Question: I need a small help in mysql. Following is my table structure

I just wanted to know how can I get a result from 5/30/2011 to 6/30/2011 with a proper sql query. I tried with Between query but its not working.
Thanks
Mujahid
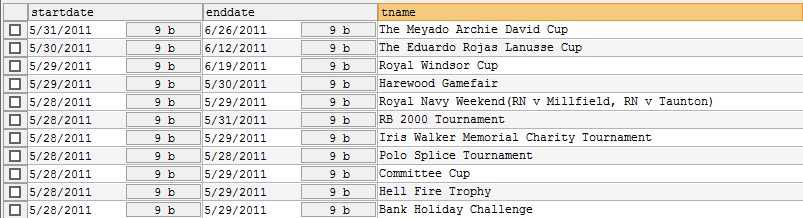
Answer: '''
SELECT * FROM mytable WHERE startdate > '5/30/2011' AND startdate < '6/30/2011'
'''
(assuming your using date datatype for startdate)